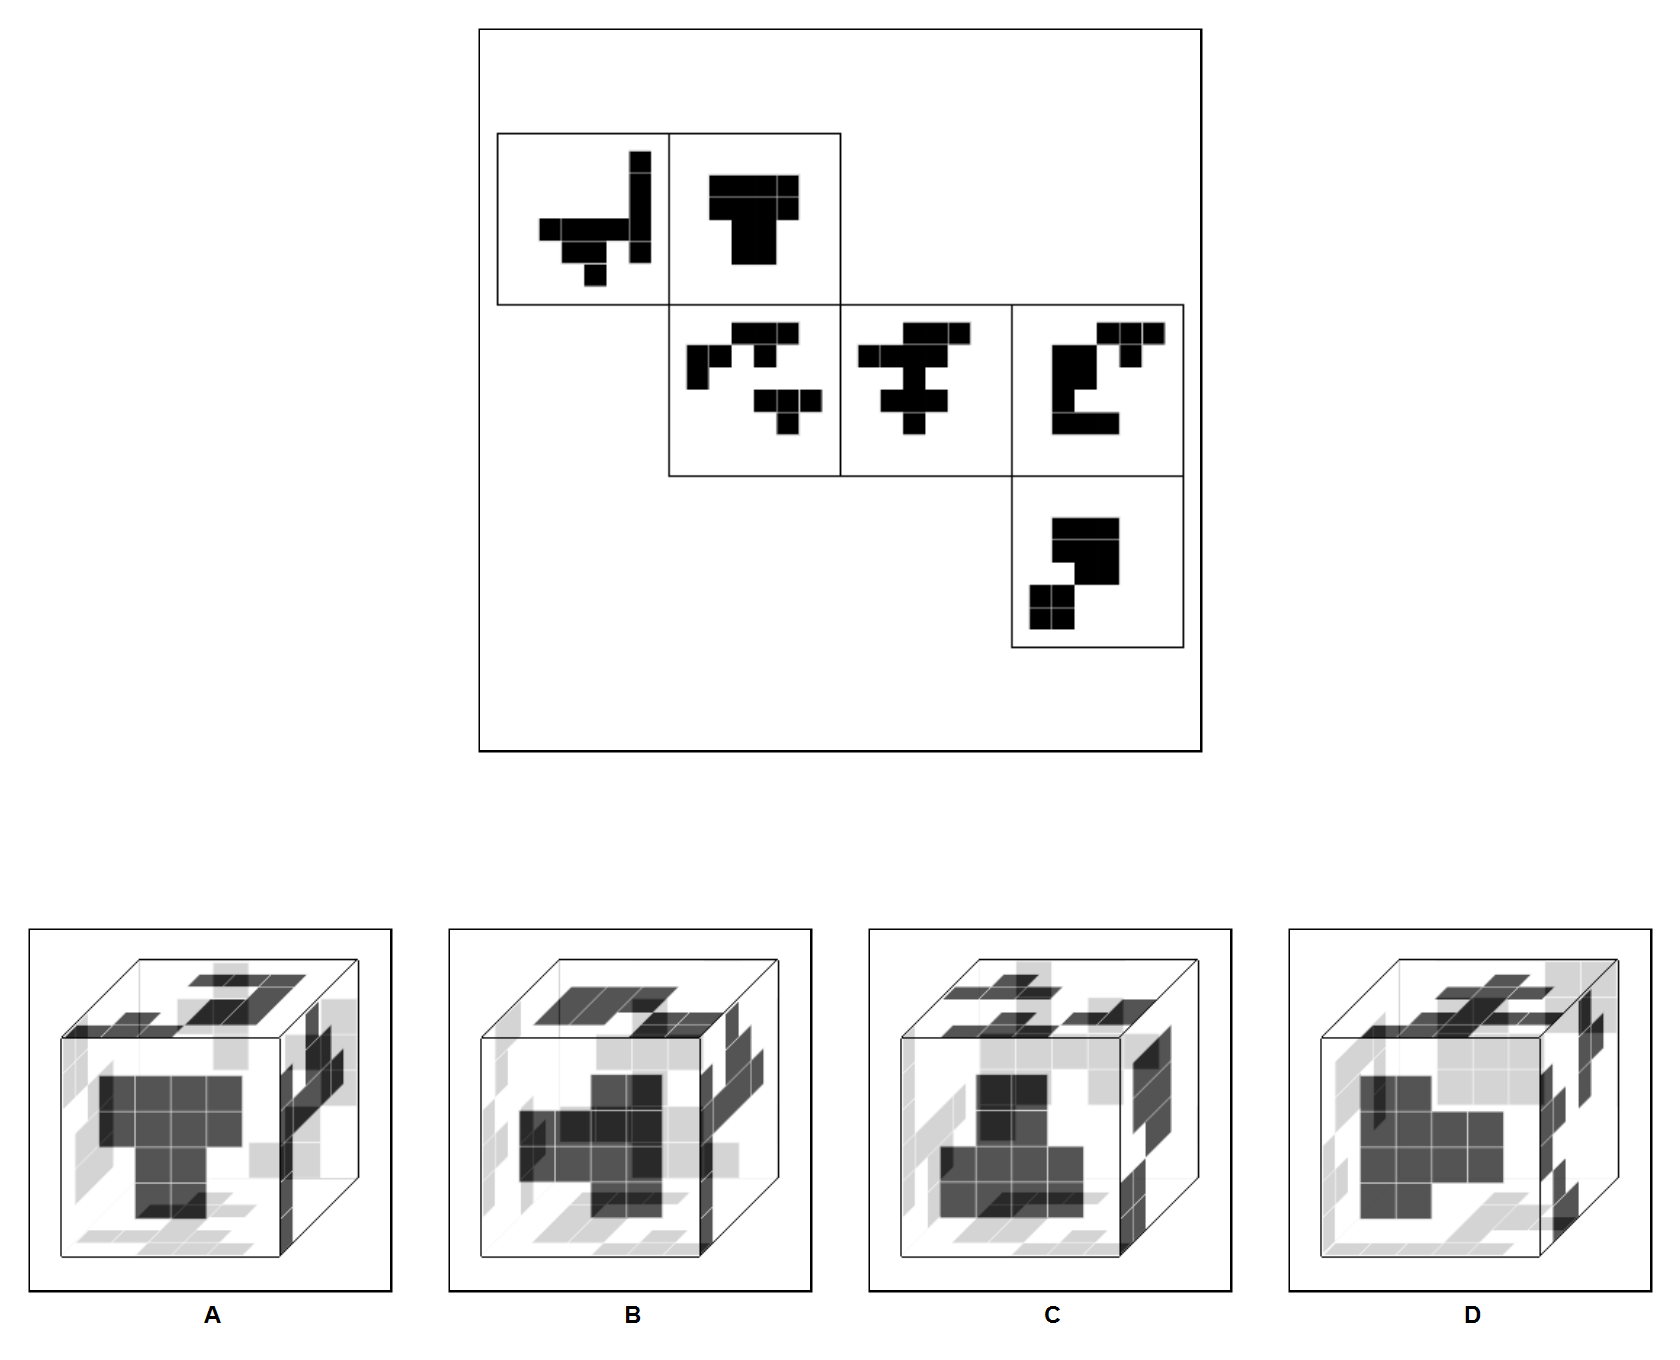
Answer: D